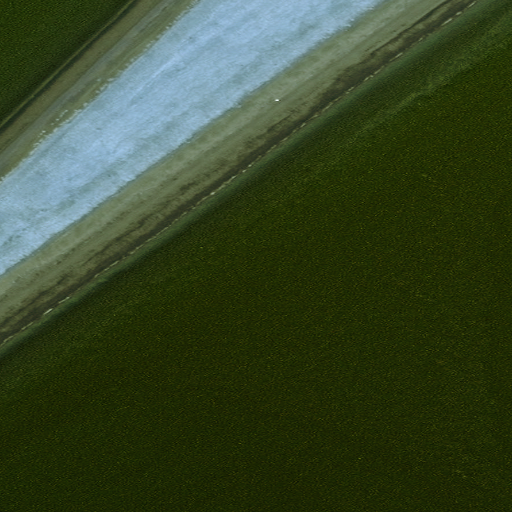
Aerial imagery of cape in Alaska named Tongue Point containing only unknown